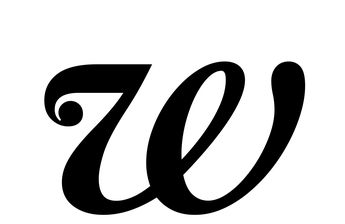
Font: LibreCaslonText-Italic_SemiBold_Italic